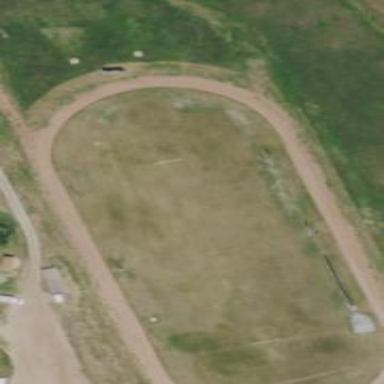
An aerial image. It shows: Athletics track located on leisure land.